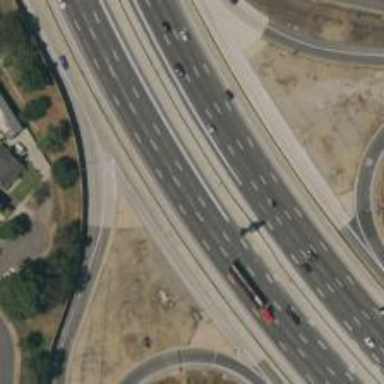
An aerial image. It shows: Motorway link.